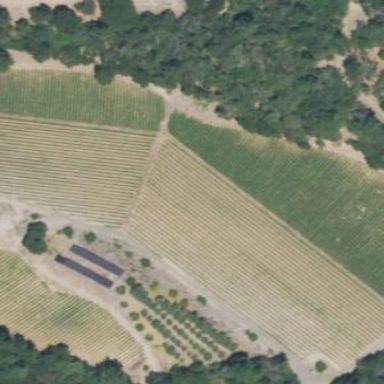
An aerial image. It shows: Vineyard growing wine grapes.